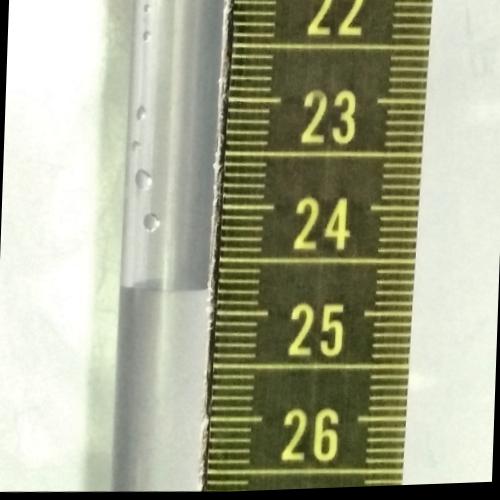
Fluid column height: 24.8 cm